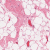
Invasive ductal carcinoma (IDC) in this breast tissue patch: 0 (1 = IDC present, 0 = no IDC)